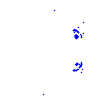
Particle: kaon